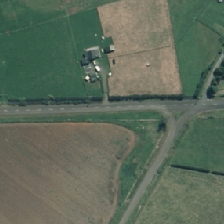
Land cover: shortrotation_cropland